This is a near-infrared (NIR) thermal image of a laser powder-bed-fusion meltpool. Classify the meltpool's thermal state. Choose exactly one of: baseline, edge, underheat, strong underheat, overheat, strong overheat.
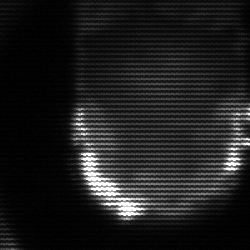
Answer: baseline